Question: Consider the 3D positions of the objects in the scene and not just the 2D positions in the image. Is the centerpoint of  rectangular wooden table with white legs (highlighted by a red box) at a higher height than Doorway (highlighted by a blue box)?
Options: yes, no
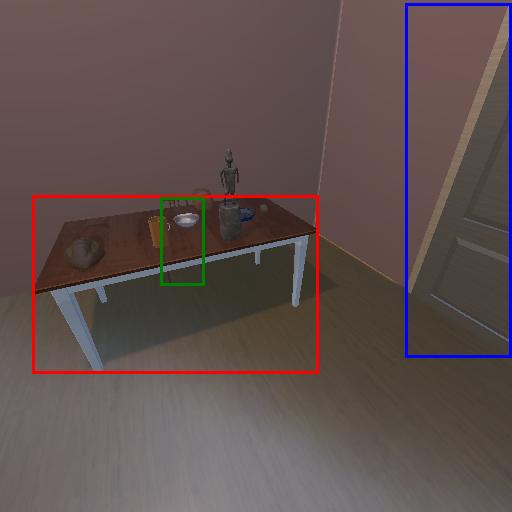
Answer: yes